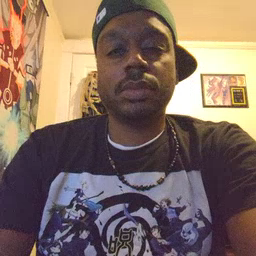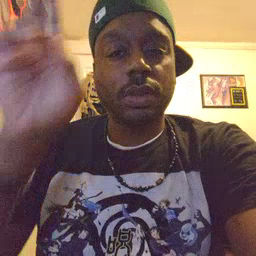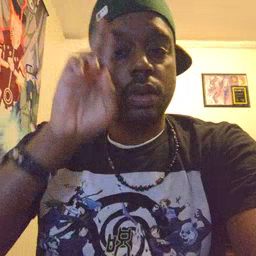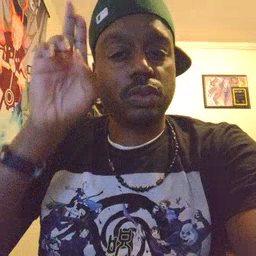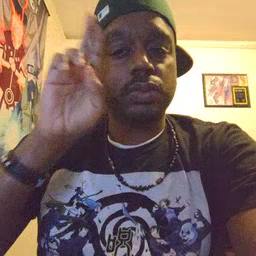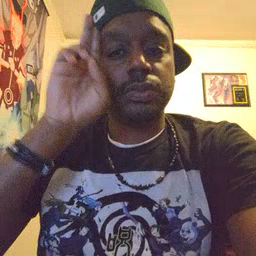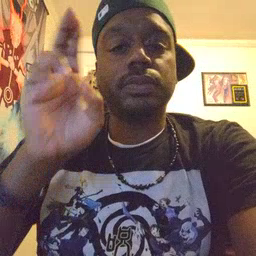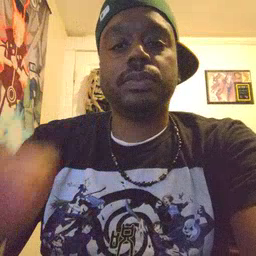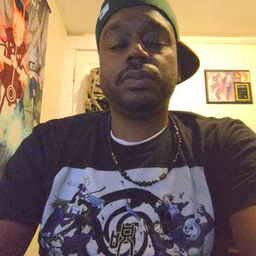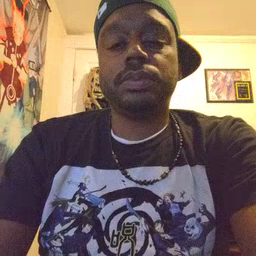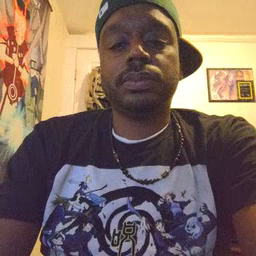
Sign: uncle